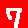
Digit: 7